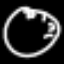
Label: clock